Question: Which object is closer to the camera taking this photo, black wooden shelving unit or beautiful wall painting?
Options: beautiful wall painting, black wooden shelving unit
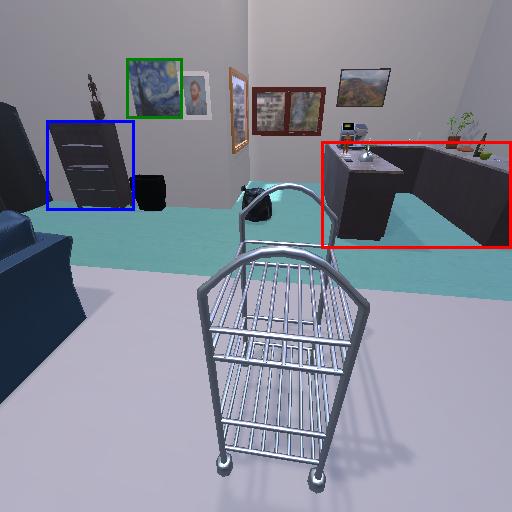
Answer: beautiful wall painting